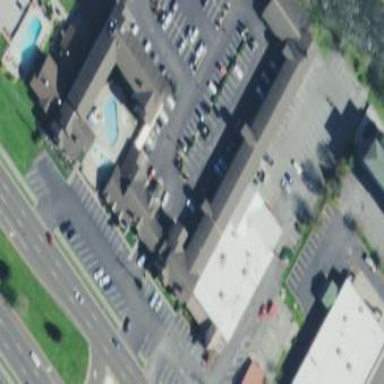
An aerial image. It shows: Hotel building.